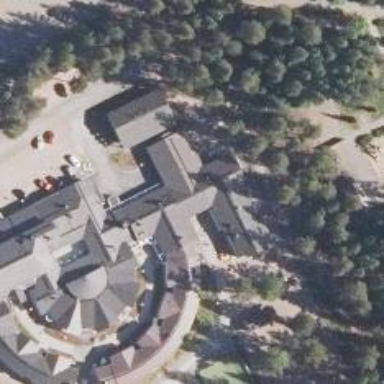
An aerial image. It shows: Kindergarten.